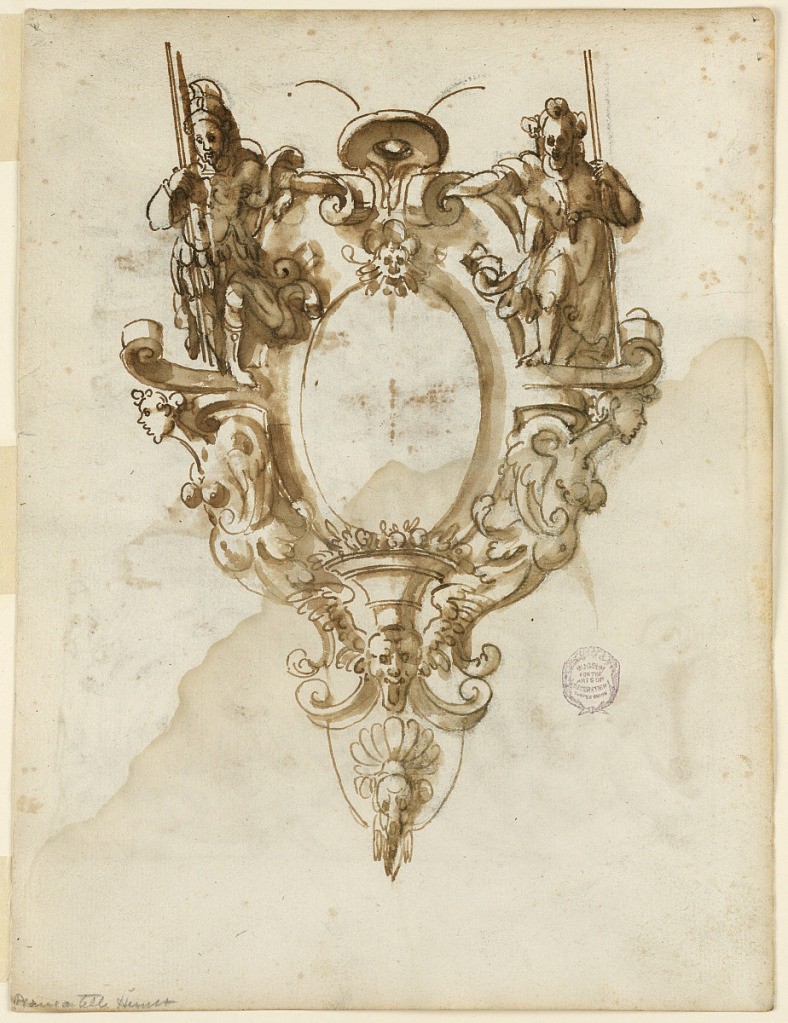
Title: Design for an Escutcheon
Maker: Jan van der Straet, called Stradanus, Flemish, 1523–1605
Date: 1600–25
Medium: Charcoal, pen and ink, brush and bistre on paper
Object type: Drawing
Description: Vertical rectangle. a) The scrollwork frame of an ovoid, with standing figures beside the upper part, a classical warrior at left, a woman at right, both with sticks. Half figures of harpies are beside the lower part. In the centre below is a bowl with an animal's skull in the center. Recto: Above is b) two trees are in the center of the foreground. Houses and mountains are in the middle ground at left and at right. Separated by the framing line is c). Shown is one unity of the decoration. At left is a half escutcheon. Beside it is a half figure of a winged woman. Drapery festoons are supported by the hands of the woman and by parts of the rinceau.